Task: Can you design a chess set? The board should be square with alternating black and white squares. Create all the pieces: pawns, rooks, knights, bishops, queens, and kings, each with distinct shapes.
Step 4234:
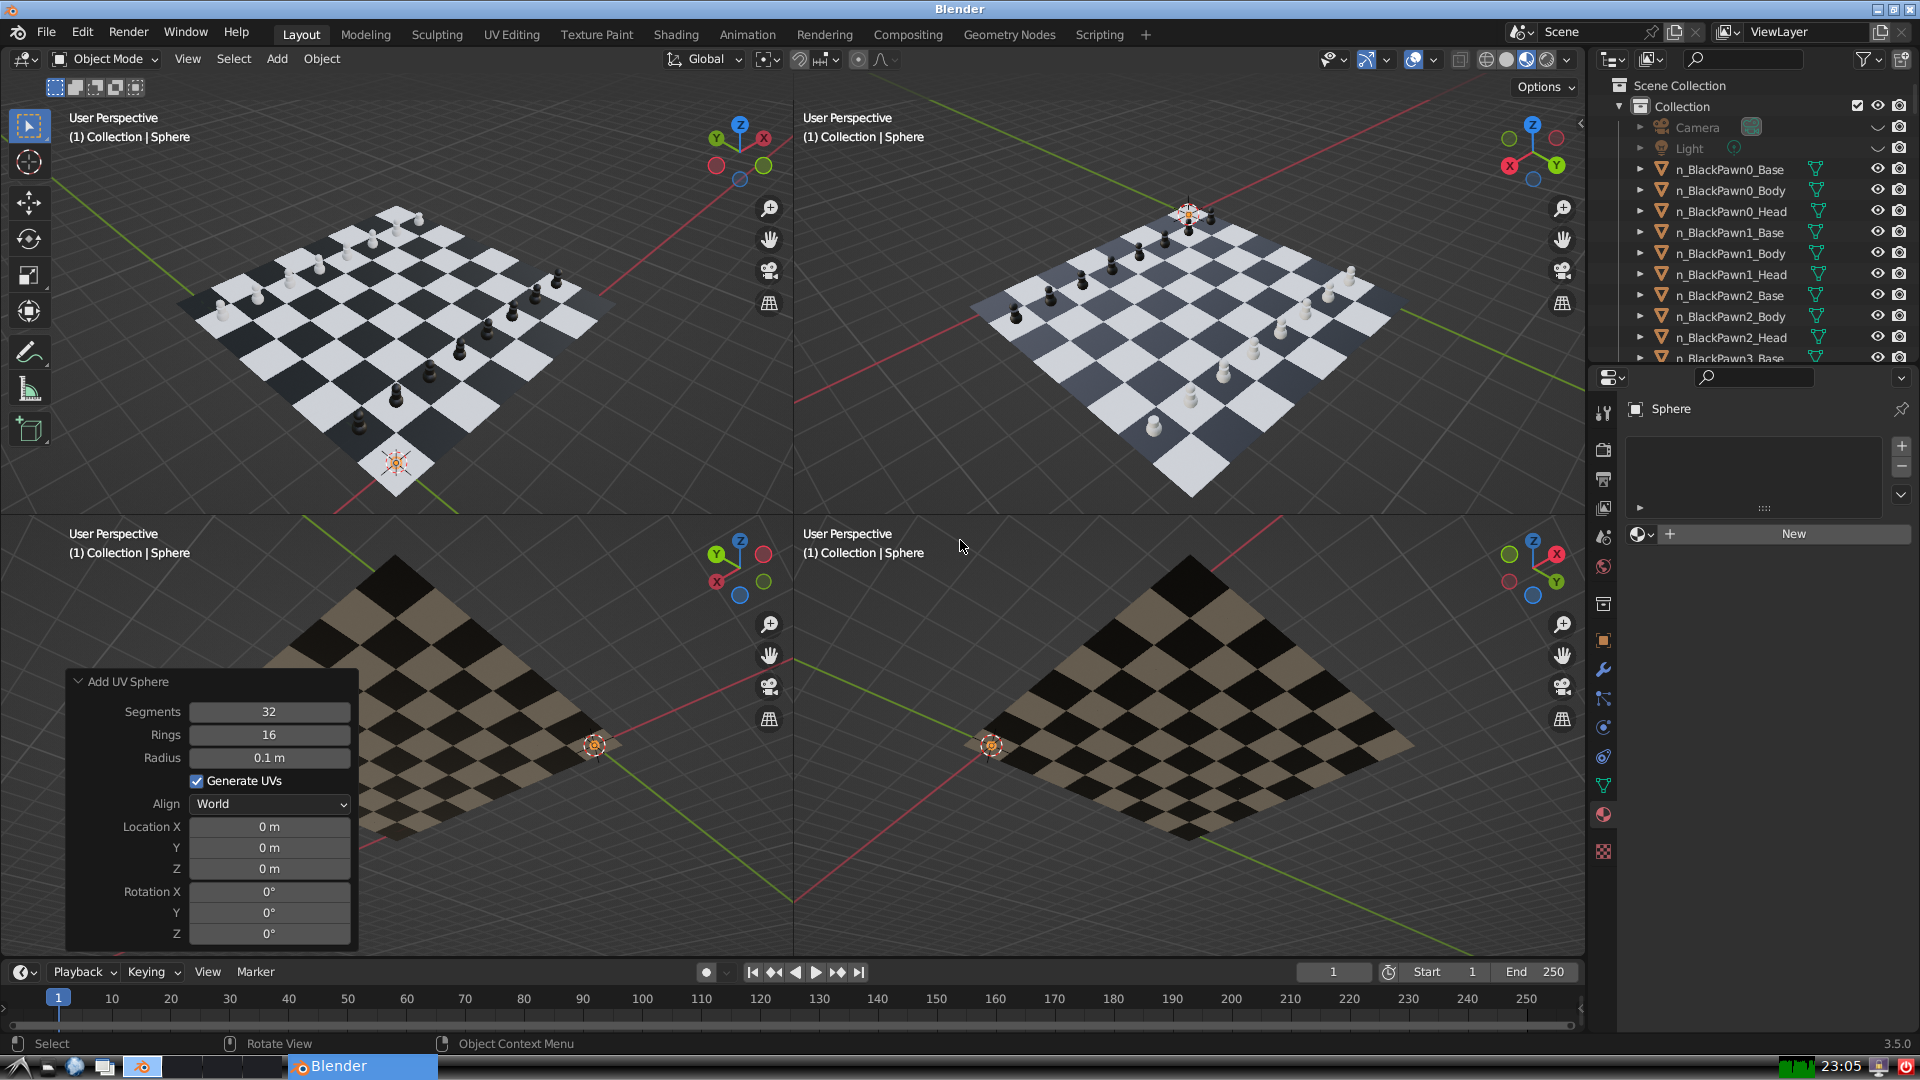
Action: {"key_press": ['Ctrl, Home']}